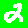
Digit: 2